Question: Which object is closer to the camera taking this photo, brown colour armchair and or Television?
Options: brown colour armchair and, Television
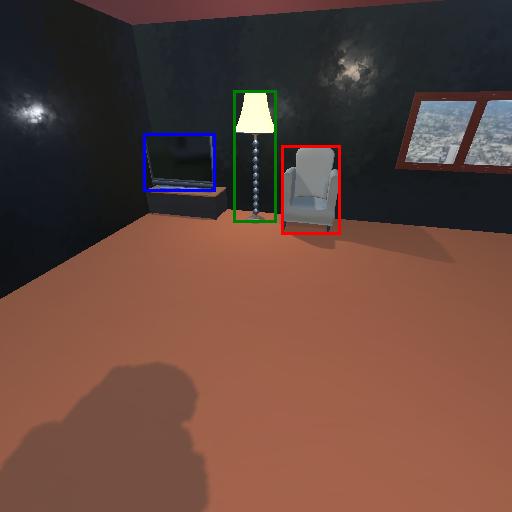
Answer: brown colour armchair and